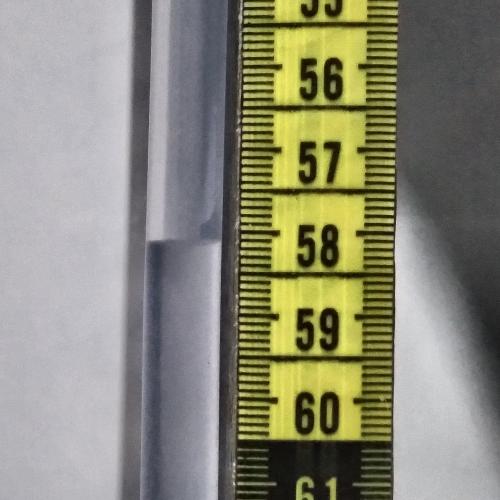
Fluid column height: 58.1 cm